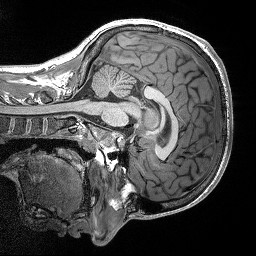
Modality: T1w
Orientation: sagittal
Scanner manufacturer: siemens
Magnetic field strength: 3 T
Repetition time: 2.3 s
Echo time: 0.00298 s